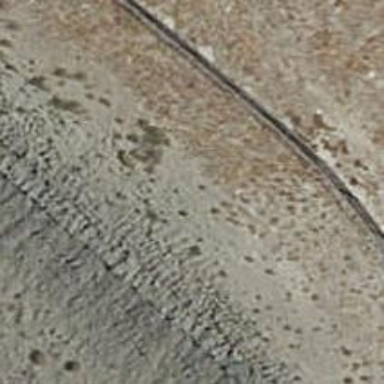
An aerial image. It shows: Embankment created as man-made structure.